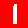
Digit: 1